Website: apple
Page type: payment
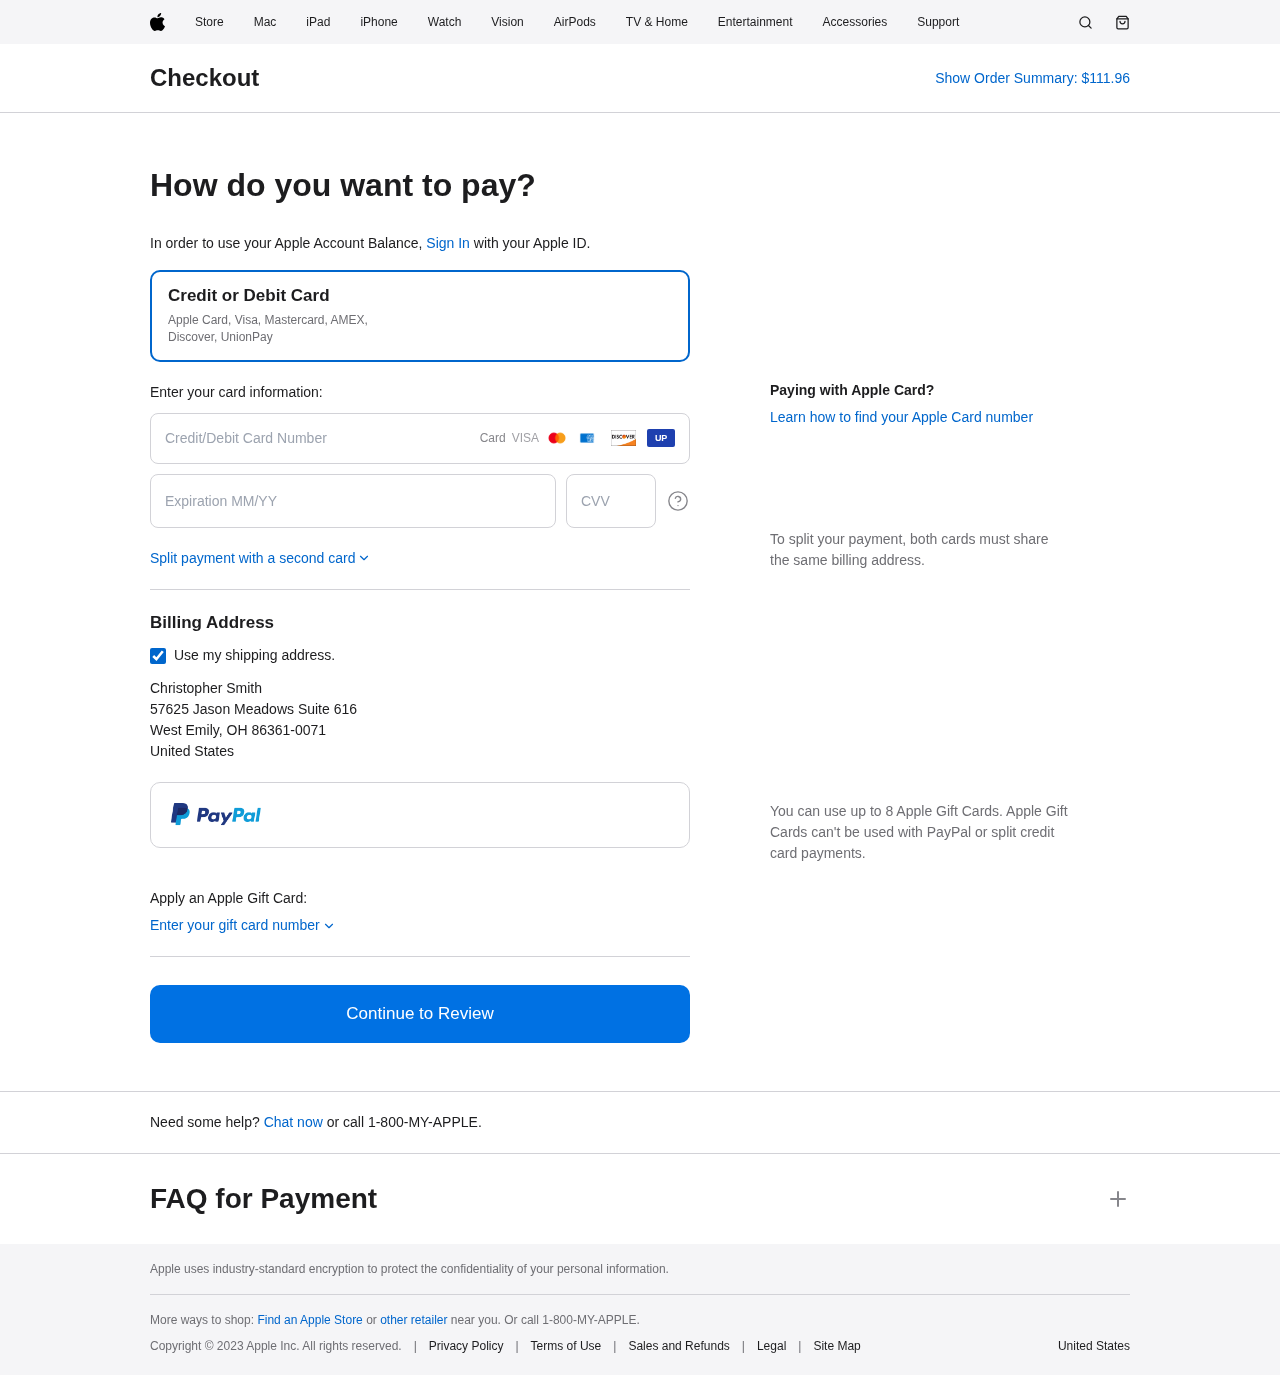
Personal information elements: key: PII_CARD_CVV
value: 9338
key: PII_CARD_EXPIRY
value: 07/27
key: PII_CARD_NUMBER
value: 3756 4170 4416 591
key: PII_COUNTRY
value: United States
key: PII_FULLNAME
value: Christopher Smith
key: PII_STREET
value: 57625 Jason Meadows Suite 616
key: PII_CITY_STATE_ZIP
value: West Emily, OH 86361-0071
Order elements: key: ORDER_TOTAL
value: $111.96